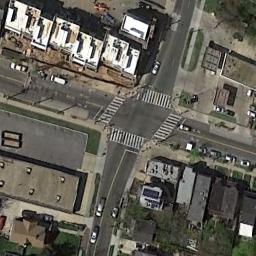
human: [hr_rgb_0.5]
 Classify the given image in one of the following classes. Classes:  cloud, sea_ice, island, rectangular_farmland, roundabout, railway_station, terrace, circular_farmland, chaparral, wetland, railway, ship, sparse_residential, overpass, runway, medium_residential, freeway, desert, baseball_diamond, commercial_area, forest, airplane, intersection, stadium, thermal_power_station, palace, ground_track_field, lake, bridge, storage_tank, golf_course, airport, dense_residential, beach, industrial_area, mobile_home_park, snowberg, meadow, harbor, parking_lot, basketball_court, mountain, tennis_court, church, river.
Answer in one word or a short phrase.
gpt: intersection